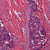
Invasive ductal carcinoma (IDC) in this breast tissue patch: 1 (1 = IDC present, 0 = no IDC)